Question: I want my 'UITextView' to work and look similar to a crop utility (see image example below) but I cannot find the right approach how to use view's edges to move, rotate, resize my view:

I successfully applied 'UIGestureRecognizer's to my entire 'UITextView' to move (or pan) and rotate it, but when business comes to the edges functionality where all 4 nodes would either move, rotate or resize the view, I get stuck because nodes are hard to make fully functional. I tried 2 approaches:
'UIImageView''UITextView' When nodes were half outside 'UITextView' edges I used 'clipsToBound = NO;' to make them displayed right. However, nodes outside the view are not responding for touch. Then I tried solution 2...
'UITextView''UIView''UITextView' With this I achieved good UI but gesture recognizers still did not function because they were probably nested too deeply within a view which is a subview of another view that already had gesture recognizer. This needs more investigation but I feel like this approach a bit too complicated.
Am I on the right way? Perhaps, 'UIGestureRecognizer' is not the right solution for this goal I am trying to achieve. If someone had experience working with anything similar please point me in the right direction. I am not looking for code rather ideas...
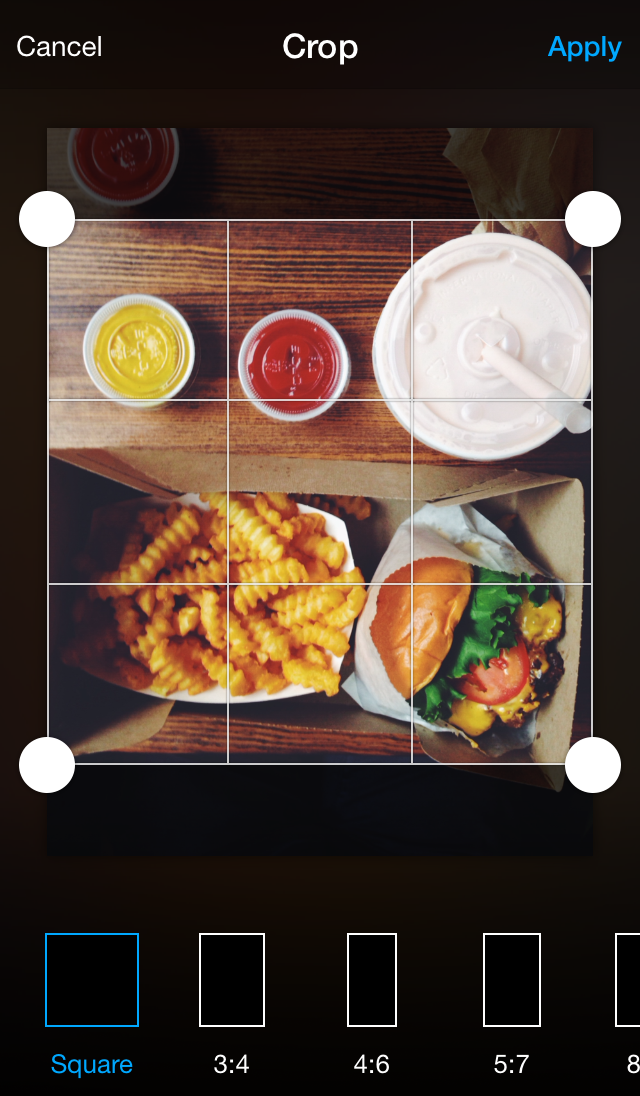
Answer: Approach 1 won't work (without some hacking) because a UIView's hit test does not respond to touches outside of its bounds. (For the hack see <URL>
Approach #3 is correct, and you should continue pursuing it. However, you could try using on your custom UIView subclass.
My ideas:
1. I have implemented a similar resizing control using the technique below. You have a little bit more control than a gesture recognizers, because normal UIGestureRecognizers tend to have some minimum distance at which they begin responding, which in not ideal in this case, since you want near instant response. In addition, you are less likely to have conflicts, knowing that you already have some gesture recognizers.
2. Many would probably recommend that you design your own UIGestureRecognizer to encapsulate and solve some of the issues I outlined above. This is probably a cleaner approach, but you will just need to be implement several UIGestureRecognizer delegate methods such as gestureRecognizerShouldBegin: and gestureRecognizer:shouldRecognizeSimultaneouslyWithGestureRecognizer: to prevent simultaneous interaction with other gesture recognizers. You may also need to require some gesture recognizers only activate when others fail, using requireGestureRecognizerToFail:.
Maybe you could start with #1, get it working, and then, ideally, refactor it into #2.
'''
typedef enum {
HandleTopLeft,
HandleTopRight,
HandleBottomLeft,
HandleBottomRight
}
HandlePosition; //you will need fewer
@protocol SizingHandleDelegate;
@interface SizingHandle : UIView
@property (nonatomic, assign) id<SizingHandleDelegate> delegate;
@property (nonatomic, assign) HandlePosition position;
@end
@protocol SizingHandleDelegate <NSObject>
- (void)touchesBeganForSizingHandle:(SizingHandle*)sizingHandle;
- (void)touchesEndedForSizingHandle:(SizingHandle*)sizingHandle;
@end
'''
Your SizingHandle class should override 'touchesBegan:withEvent:' and 'touchesEnded:withEvent:' and forward those messages to their delegate. The delegate should then be able to apply the correct logic.
Also, you might want to handle the use case of the user touching more than one SizingHandle at a time.